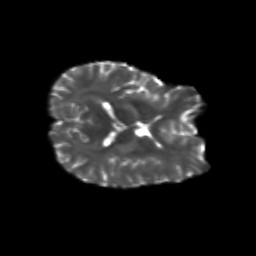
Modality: T2w
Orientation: axial
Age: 26
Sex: female
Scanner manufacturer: siemens
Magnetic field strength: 3 T
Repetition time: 3.5 s
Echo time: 0.113 s